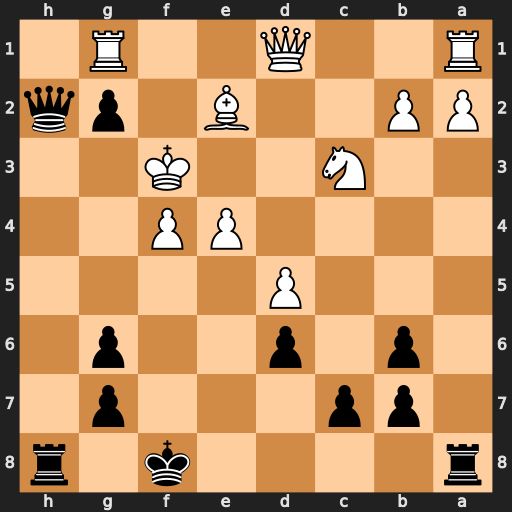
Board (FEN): r4k1r/1pp3p1/1p1p2p1/3P4/4PP2/2N2K2/PP2B1pq/R2Q2R1
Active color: b
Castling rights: -
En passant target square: -
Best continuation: Rh3+ Kf2 Qg3#